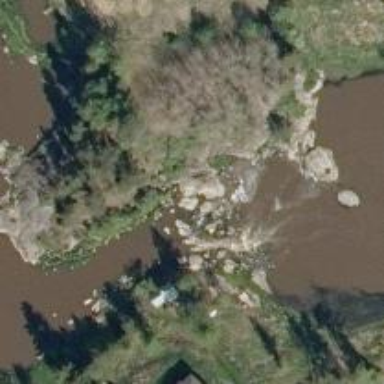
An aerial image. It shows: Rapids in the waterway.